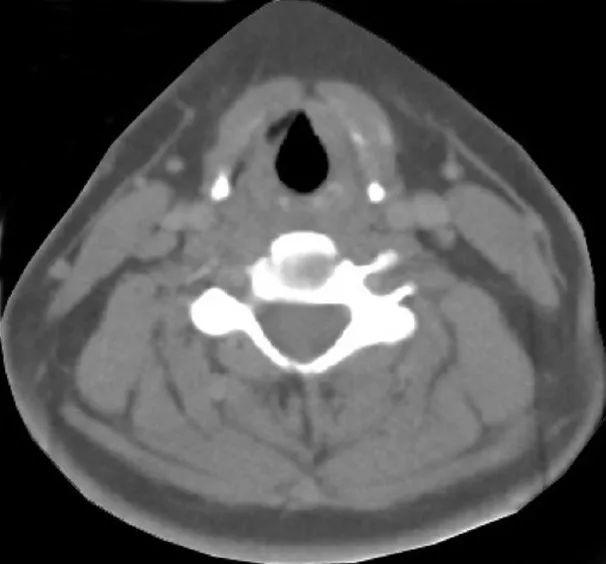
CECT scan of neck showing irregular lesion along the medial margin of left vocal cord at the junction of anterior one third and posterior two thirds. There is thickening of left true vocal cord with loss of paraglottic fat, suggestive of a neoplastic lesion. The normal paraglottic fat on right side is seen as black area just deep to the thyroid cartilage (seen as white). The airway is seen as black oval structure.
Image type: radiology (ct)